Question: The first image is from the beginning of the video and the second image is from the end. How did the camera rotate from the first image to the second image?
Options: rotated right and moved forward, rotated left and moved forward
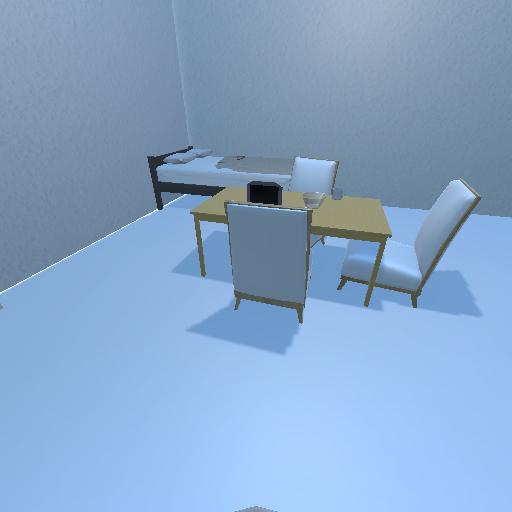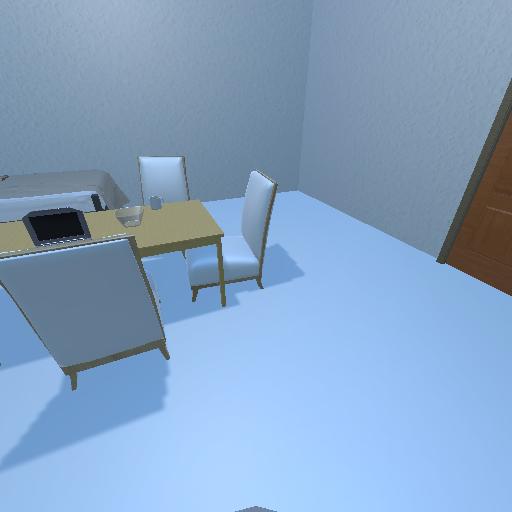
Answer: rotated right and moved forward